Fundus camera: zeiss
Shooting center: fovea
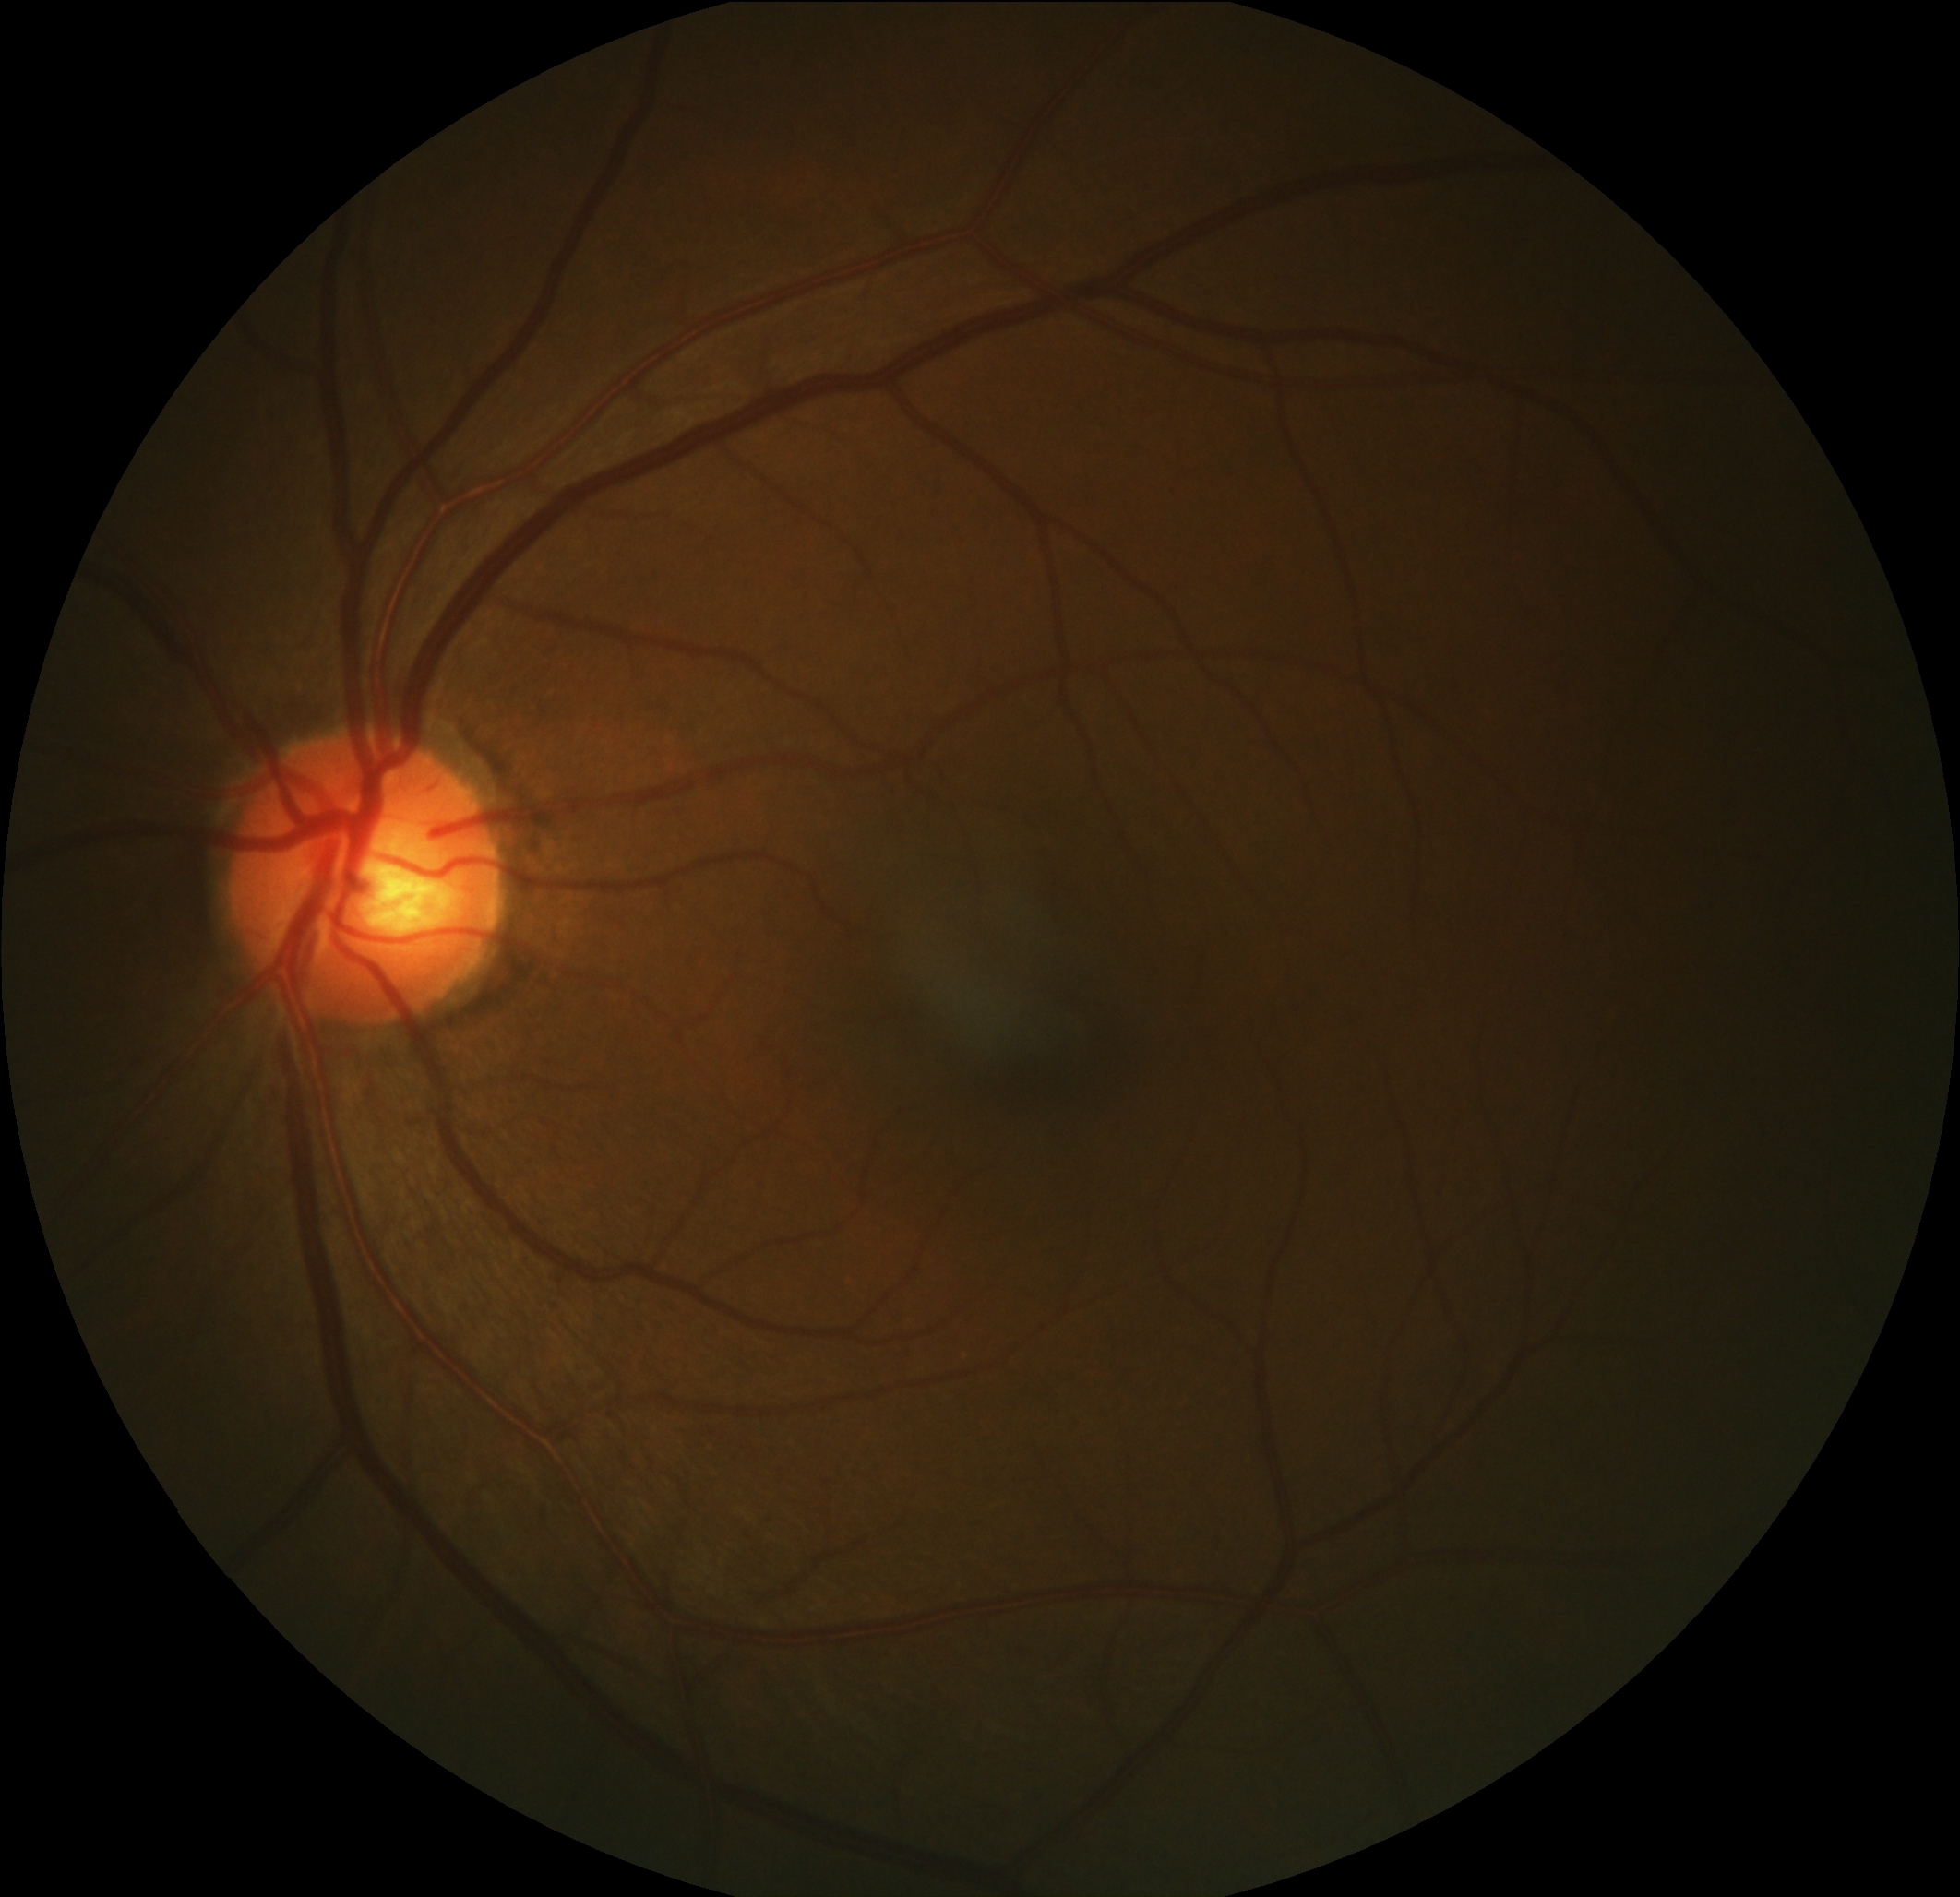
Pathologic myopia: no
Patchy retinal atrophy: absent
Retinal detachment: absent